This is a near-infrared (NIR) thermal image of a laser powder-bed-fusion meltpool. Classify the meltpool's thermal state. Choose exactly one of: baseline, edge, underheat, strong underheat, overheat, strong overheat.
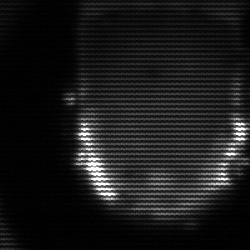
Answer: baseline